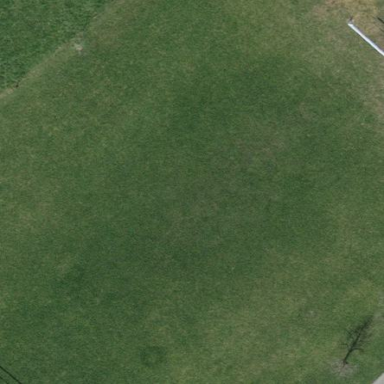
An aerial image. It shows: Soccer pitch for leisure land activities.